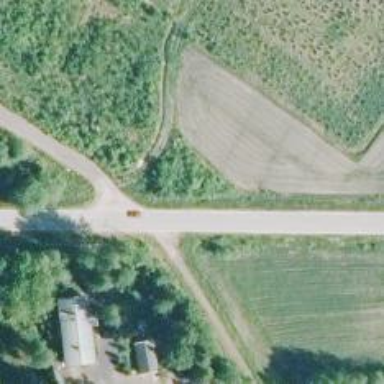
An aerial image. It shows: Pole used for both power and communication purposes.